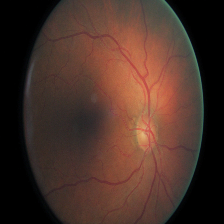
Diabetic retinopathy grade: Moderate